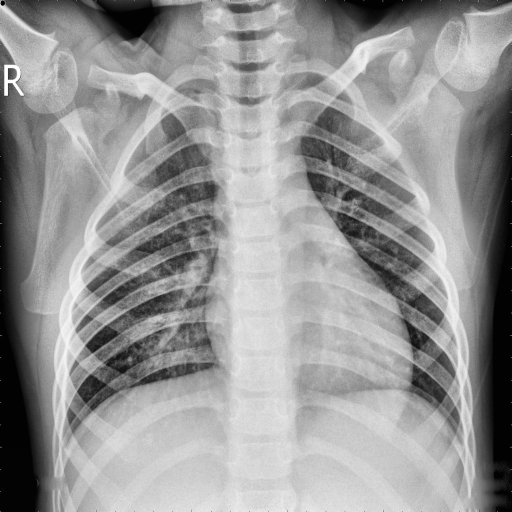
Finding: NORMAL